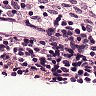
Metastatic tissue present: no